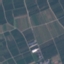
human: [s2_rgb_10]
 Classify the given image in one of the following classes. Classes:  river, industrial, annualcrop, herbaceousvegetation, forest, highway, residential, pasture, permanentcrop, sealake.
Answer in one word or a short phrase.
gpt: PermanentCrop